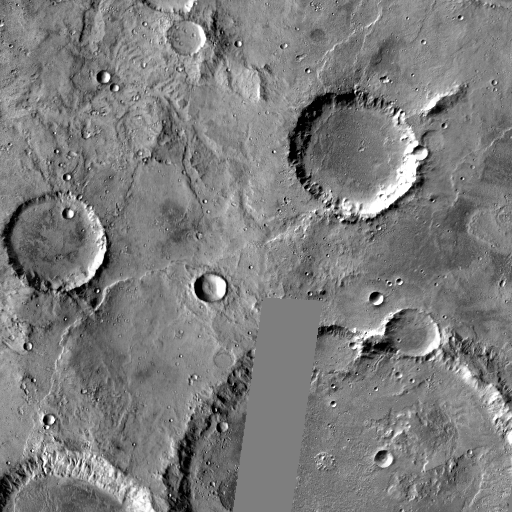
Crater classes present: Background, Other, Layered, Buried, Secondary